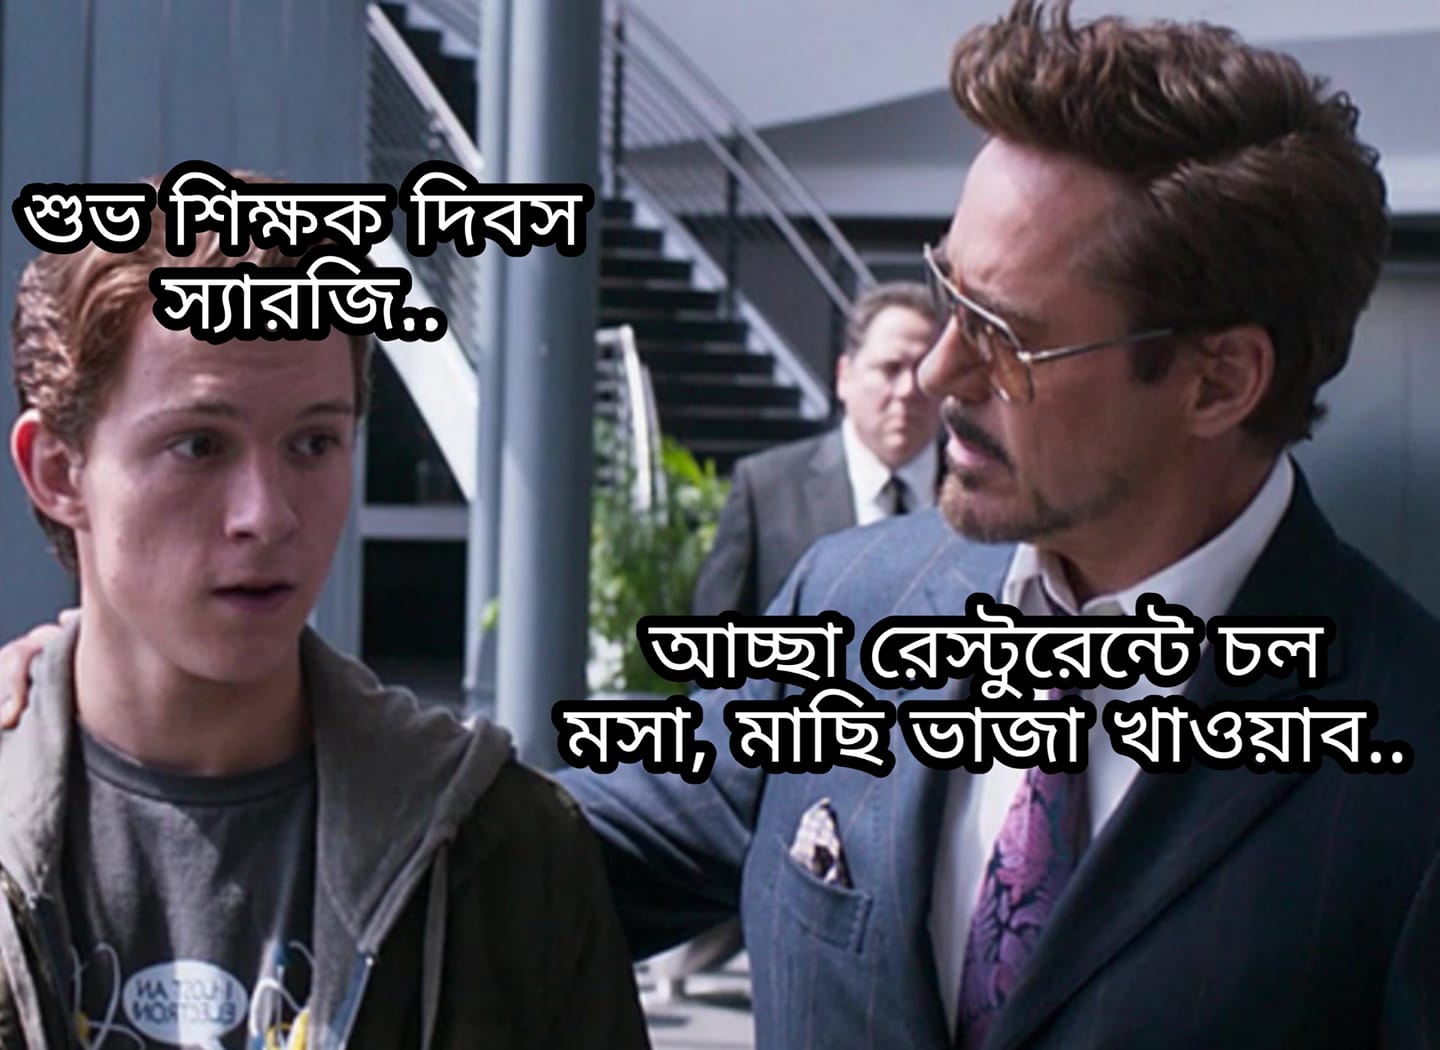
Text: শুভ শিক্ষক দিবস স্যারজি... আচ্ছা রেস্টুরেন্টে চল মসা, মাছি ভাজা খাওয়াব...
Label: Non Hate